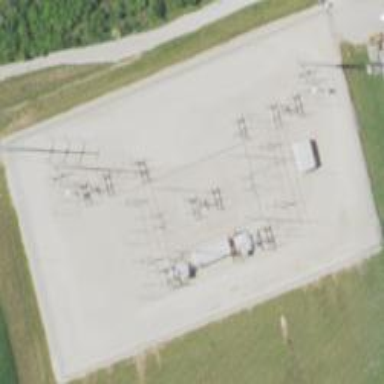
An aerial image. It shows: Industrial power substation surrounded by fence.